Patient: sex F, age 60
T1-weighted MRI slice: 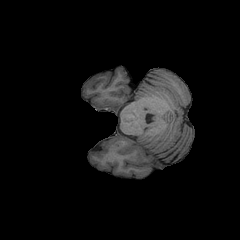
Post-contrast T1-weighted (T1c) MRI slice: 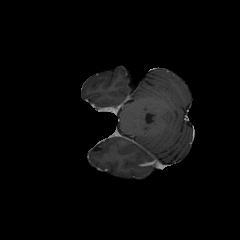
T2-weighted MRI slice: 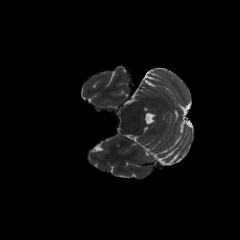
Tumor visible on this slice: no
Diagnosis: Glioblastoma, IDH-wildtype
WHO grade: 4